Field crop: maize
Growth stage: 2
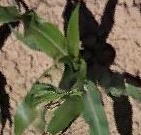
Species: maize